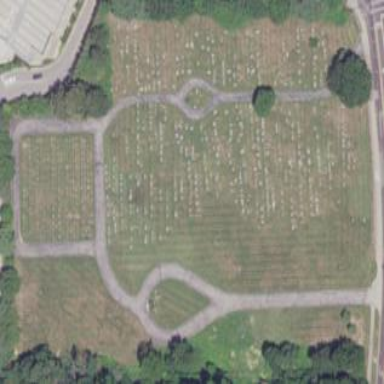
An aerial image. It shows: Cemetery.